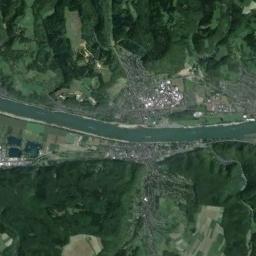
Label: river